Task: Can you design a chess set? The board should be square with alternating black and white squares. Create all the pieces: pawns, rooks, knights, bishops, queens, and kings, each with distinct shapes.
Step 240:
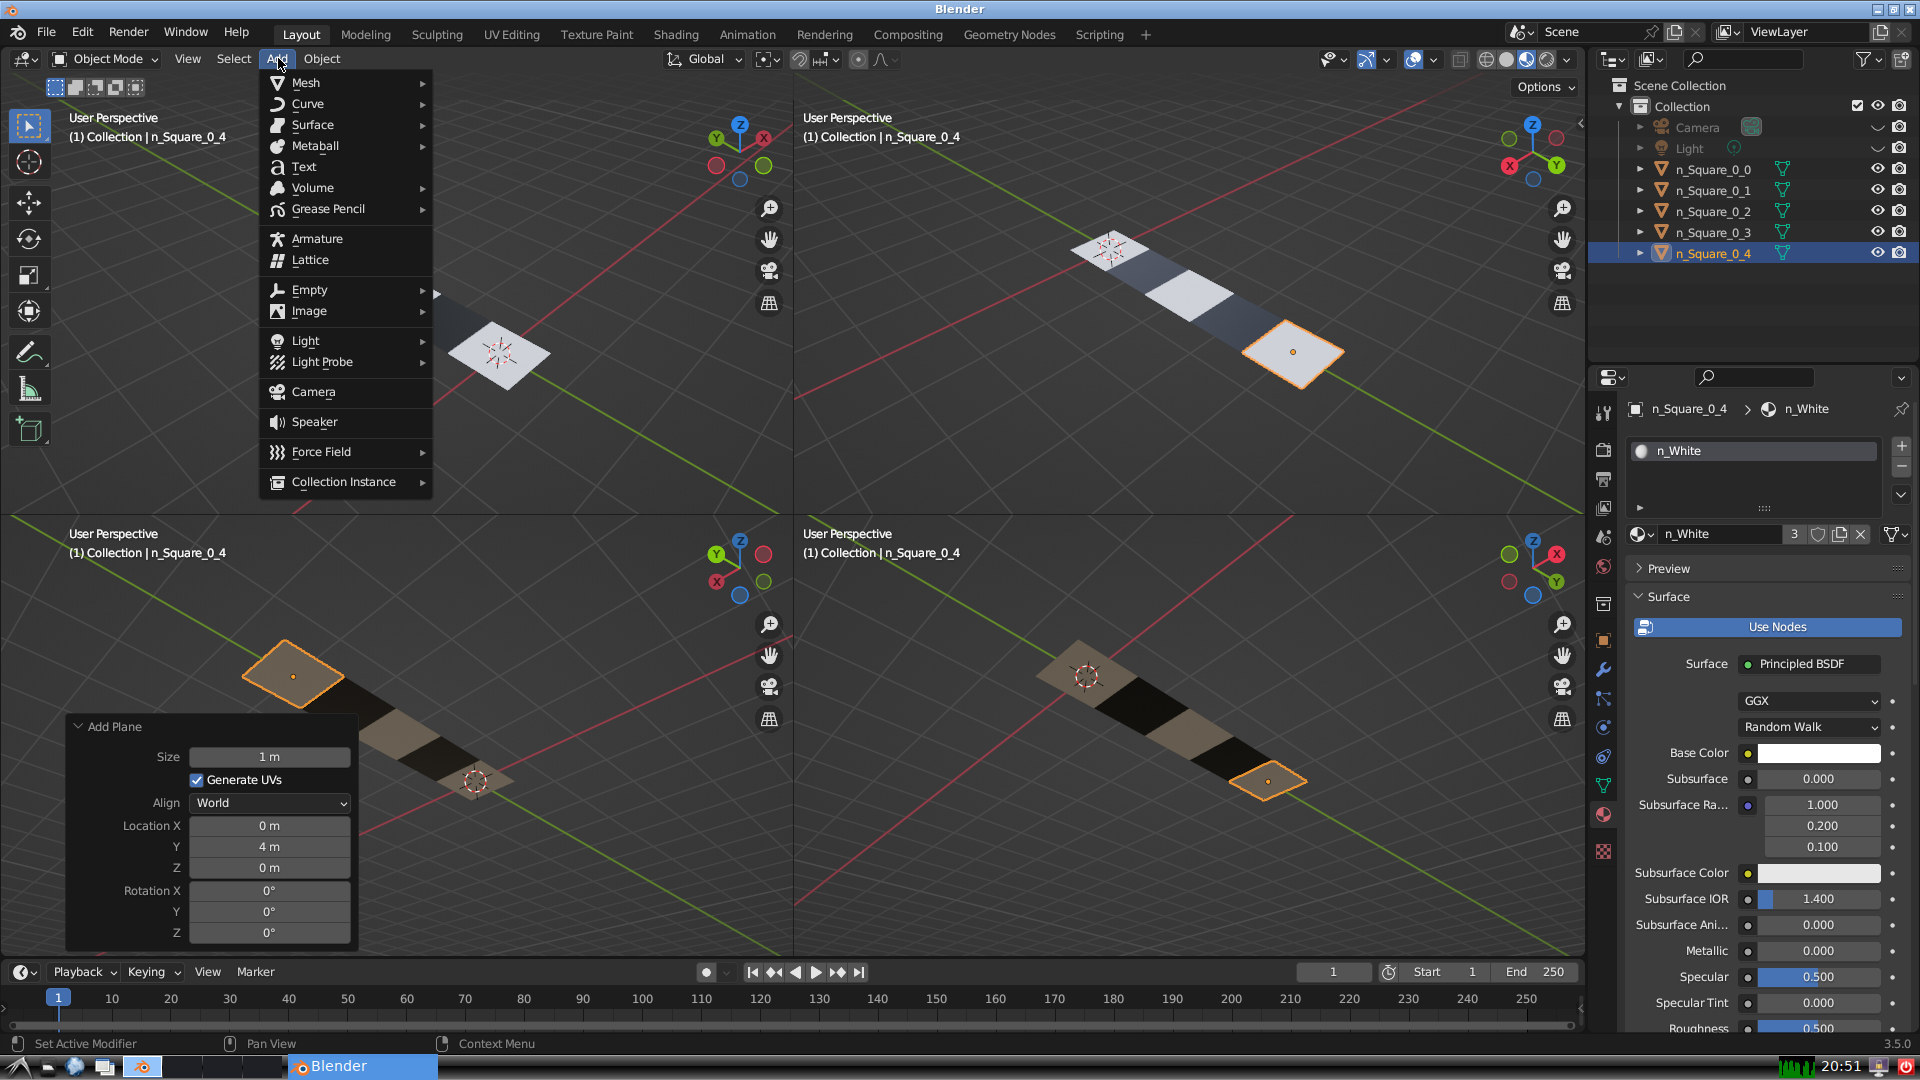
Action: {"mouse_move": [304, 82]}